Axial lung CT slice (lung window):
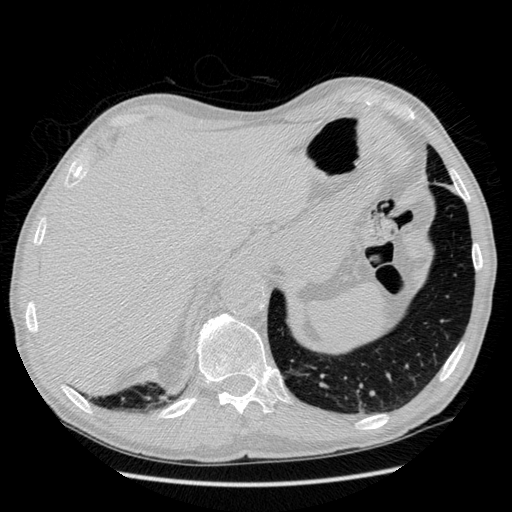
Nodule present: no